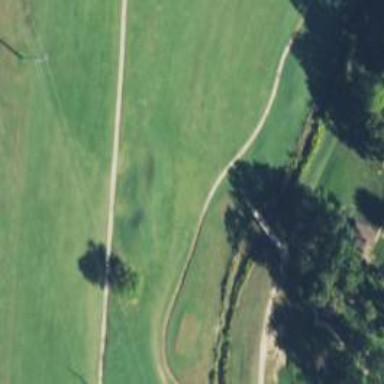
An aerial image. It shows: Path for golf carts.